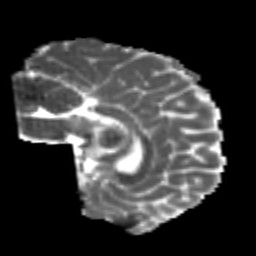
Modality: MD
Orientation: sagittal
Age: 22
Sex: female
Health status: healthy
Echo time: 0.074 s